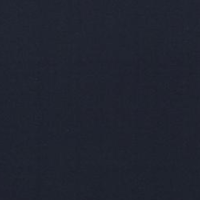
EUNIS habitat code: 14
Species observed at this site:
Milvus milvus
Fringilla montifringilla
Coccothraustes coccothraustes
Ardea alba